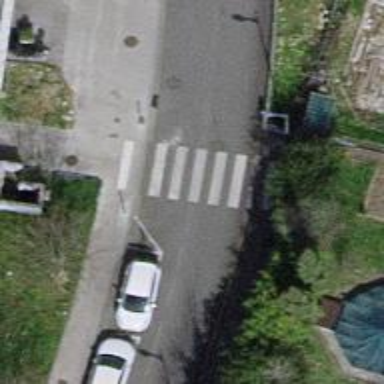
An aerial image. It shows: Uncontrolled zebra crossing on the road.